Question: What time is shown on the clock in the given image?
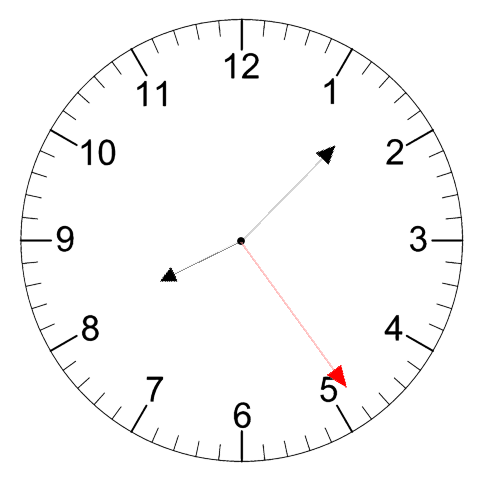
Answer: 08:07:24